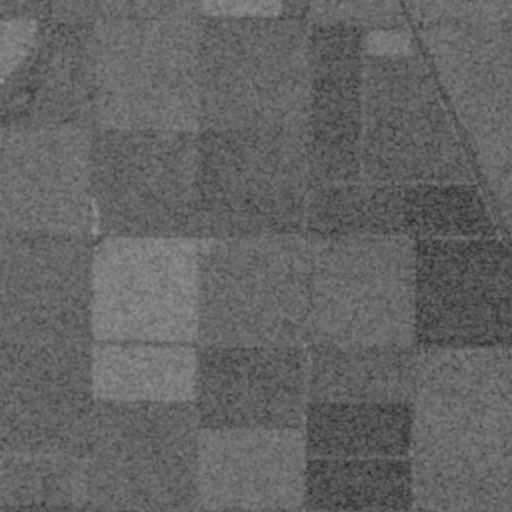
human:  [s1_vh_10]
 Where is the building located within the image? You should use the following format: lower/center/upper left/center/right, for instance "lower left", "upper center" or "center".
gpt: The building is located in the center left of the image.
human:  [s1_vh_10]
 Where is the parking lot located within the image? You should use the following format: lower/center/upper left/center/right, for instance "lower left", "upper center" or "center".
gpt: There is no parking lot in the image.

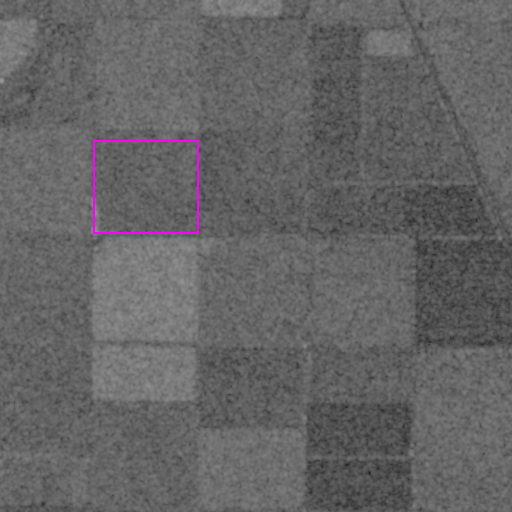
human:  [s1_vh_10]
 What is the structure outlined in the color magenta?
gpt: The structure outlined in magenta is a crop field.
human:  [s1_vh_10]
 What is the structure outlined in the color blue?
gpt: There is no blue outline.